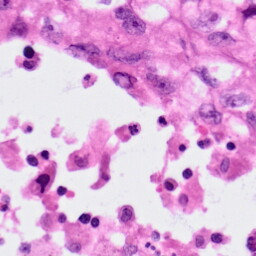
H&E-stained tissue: Lung